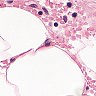
Metastatic tissue present: no